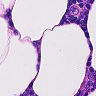
Metastatic tissue present: no